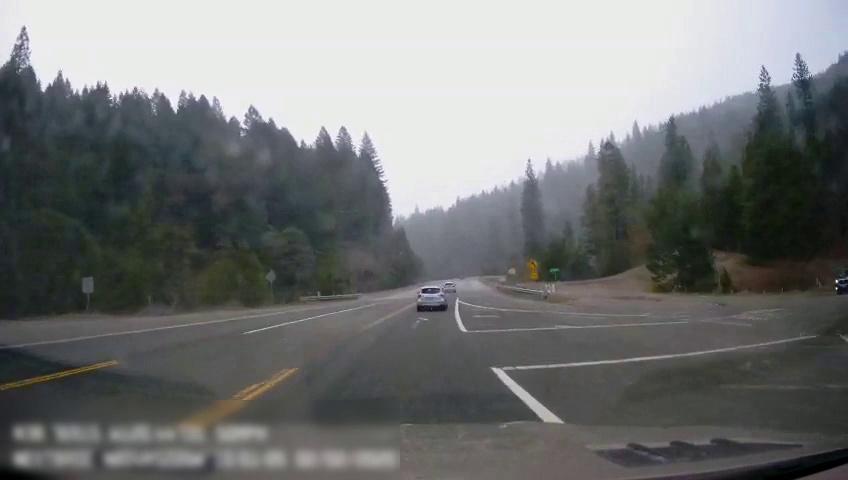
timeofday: Day
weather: Cloudy
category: Drivable Space
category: Vehicles | SUV
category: Vehicles | SUV
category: Vehicles | SUV
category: Lanes | Current Lane
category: Lanes | Opposite Lane
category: Lanes | Opposite Lane
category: Lanes | Alternate Lane
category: Lanes | Current Lane
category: Lanes | Alternate Lane
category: Lanes | Current Lane
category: Lanes | Alternate Lane
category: Lanes | Alternate Lane
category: Lanes | Opposite Lane
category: Lanes | Alternate Lane
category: Lanes | Current Lane
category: Traffic | Signs